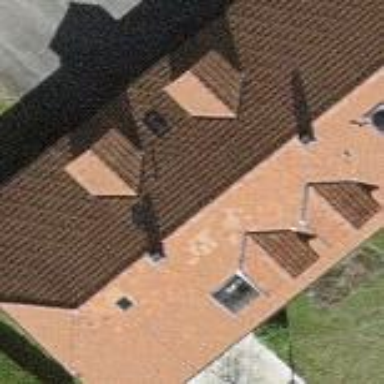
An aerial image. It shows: Part of building with gabled red roof and gray exterior.